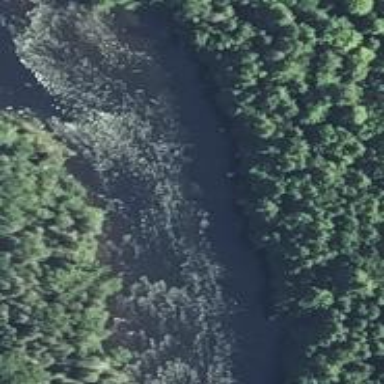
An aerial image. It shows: Rapids in the waterway.